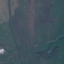
Label: Pasture